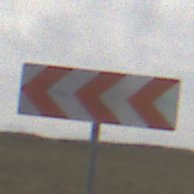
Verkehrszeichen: RichtungstafelnInKurvenGrossRechts
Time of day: Midday
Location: Outdoor (Nature)
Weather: PartlyCloudy
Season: NotSpecified
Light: Natural